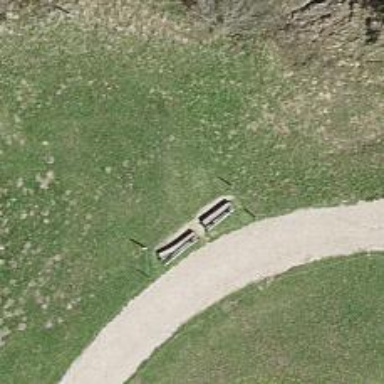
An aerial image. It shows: Brown bench.